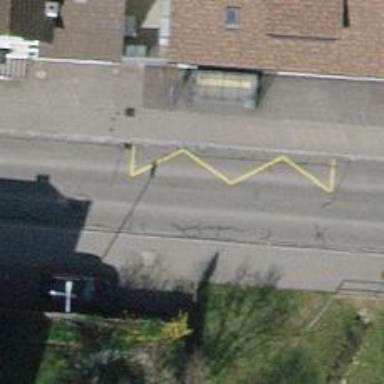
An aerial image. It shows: Bus stop with stop position for public transport.